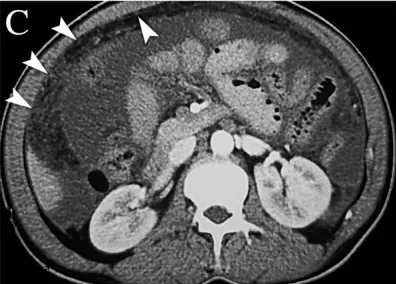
CT scan revealed smudged appearance of the greater omentum (*), as well as multiple small nodules and sheetlike lesions on the parietal peritoneum (arrowhead).
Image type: radiology (ct)